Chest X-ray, AP view. Patient: 67 years old, sex F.
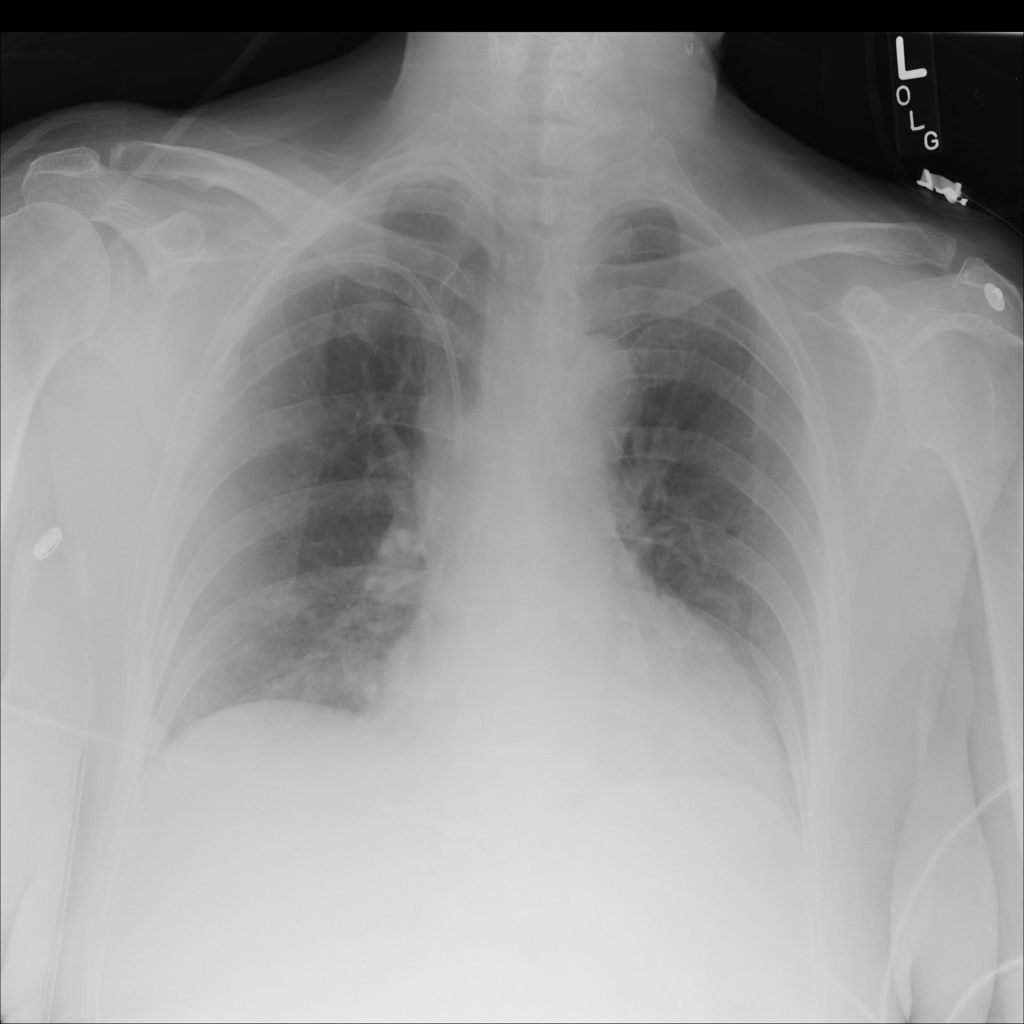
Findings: No Finding